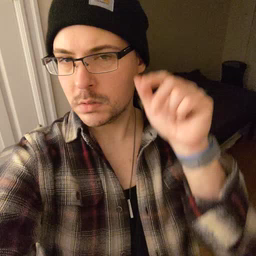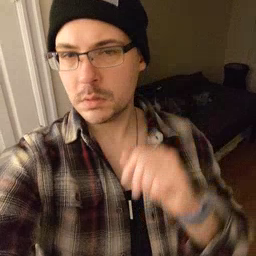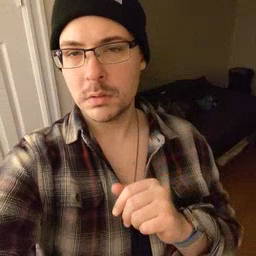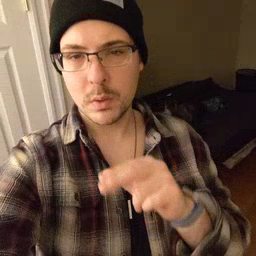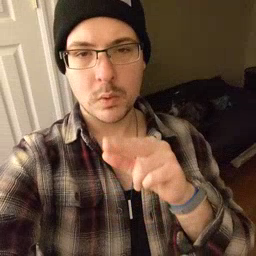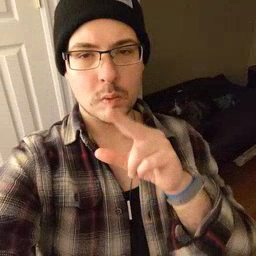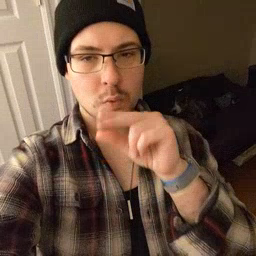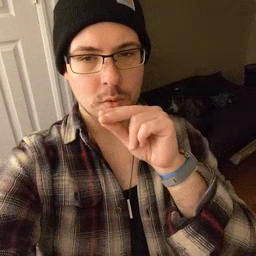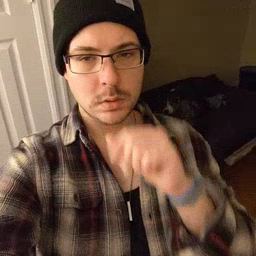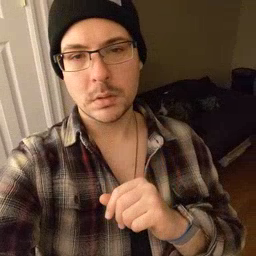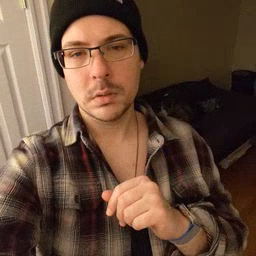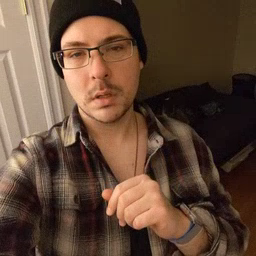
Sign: goose